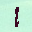
Label: 1